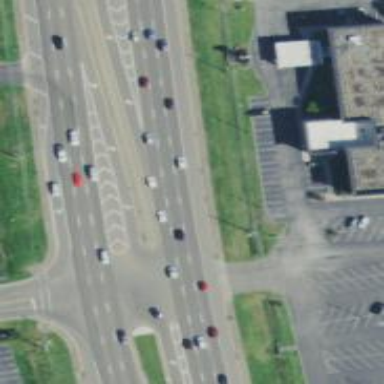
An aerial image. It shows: Trunk link highway.